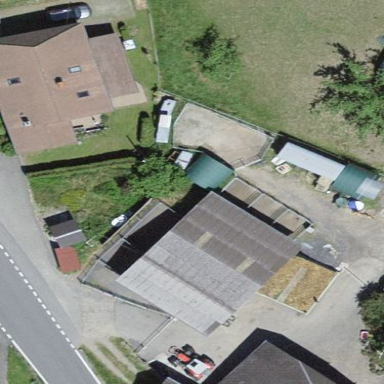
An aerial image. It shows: Stable.